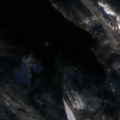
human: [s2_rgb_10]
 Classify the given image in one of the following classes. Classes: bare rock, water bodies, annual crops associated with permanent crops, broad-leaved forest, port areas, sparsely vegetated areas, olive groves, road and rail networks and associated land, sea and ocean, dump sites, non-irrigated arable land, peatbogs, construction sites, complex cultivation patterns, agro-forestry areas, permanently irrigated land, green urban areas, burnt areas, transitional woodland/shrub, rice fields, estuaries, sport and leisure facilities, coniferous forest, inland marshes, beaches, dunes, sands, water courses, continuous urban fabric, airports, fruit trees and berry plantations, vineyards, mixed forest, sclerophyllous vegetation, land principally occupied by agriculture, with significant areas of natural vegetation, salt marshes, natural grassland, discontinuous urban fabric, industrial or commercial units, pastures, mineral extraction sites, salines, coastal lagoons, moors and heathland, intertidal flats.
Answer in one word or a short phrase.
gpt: coniferous forest, mixed forest, transitional woodland/shrub, water bodies